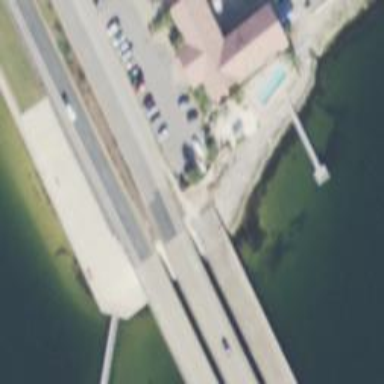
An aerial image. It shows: Secondary road crossing bridge.